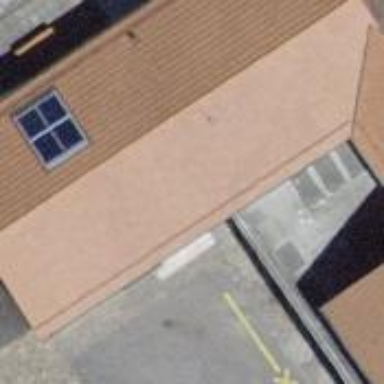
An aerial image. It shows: Building with gabled roof made of roof tiles.